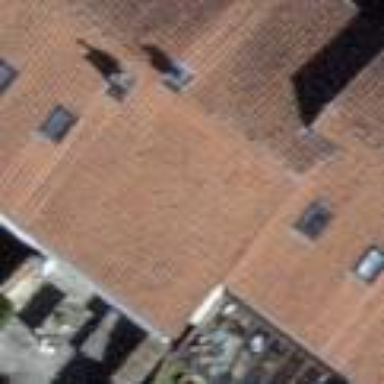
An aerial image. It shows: Terrace building.